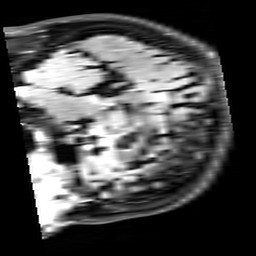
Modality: FLAIR
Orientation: sagittal
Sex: male
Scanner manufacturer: siemens
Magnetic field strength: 3 T
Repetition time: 10 s
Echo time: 0.09 s